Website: walmart
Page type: payment
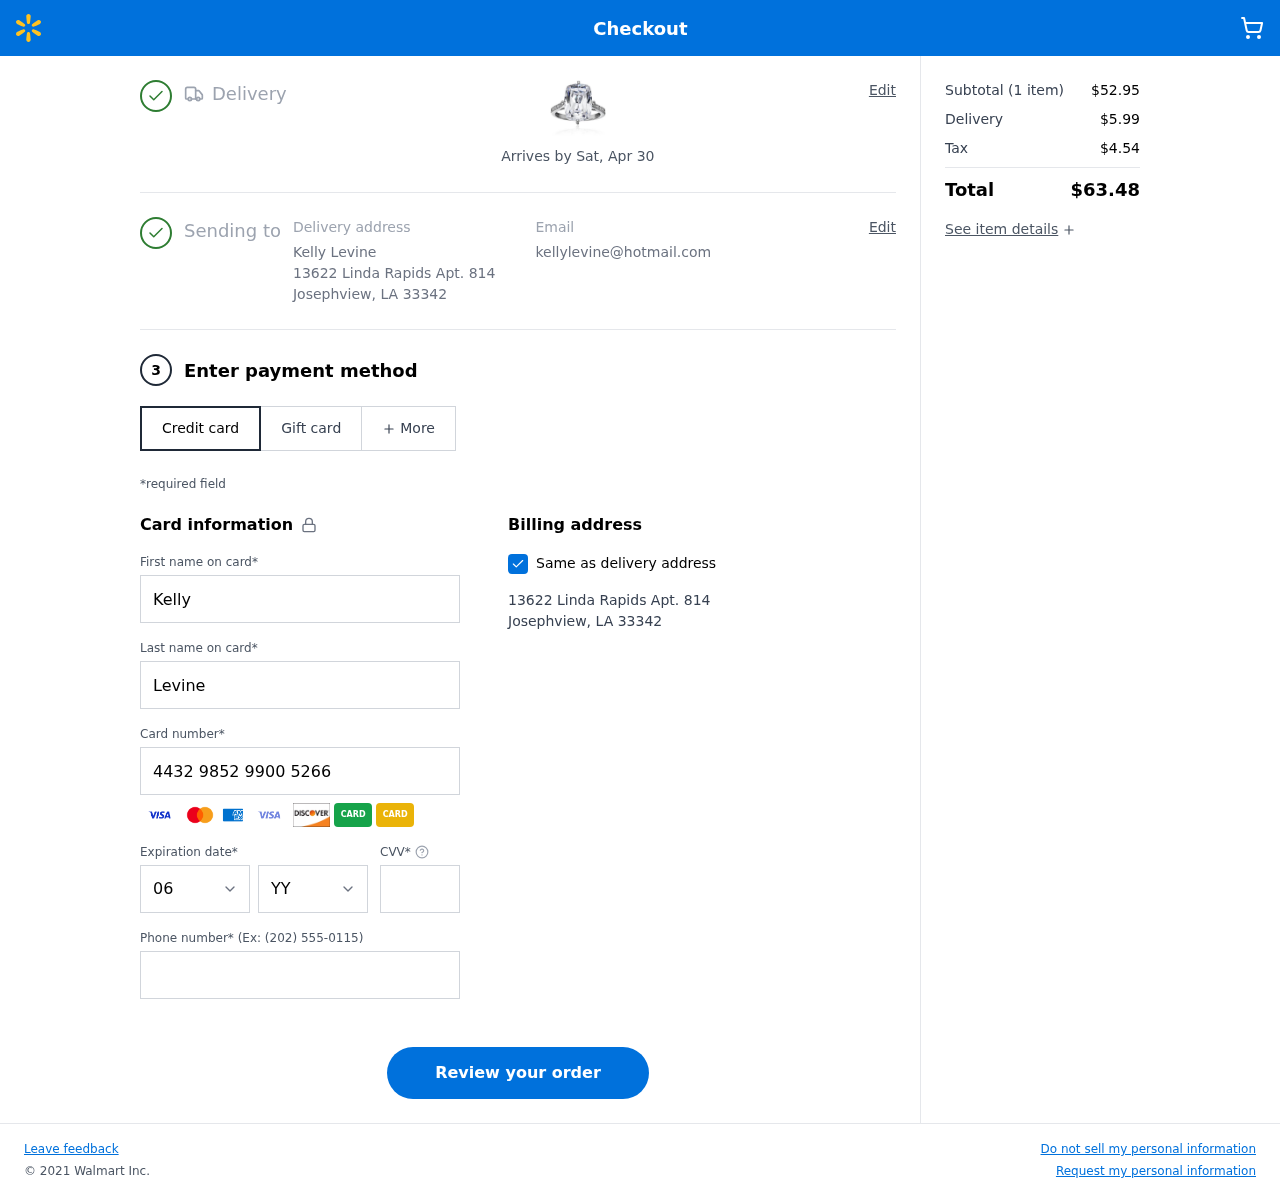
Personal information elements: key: PII_CARD_CVV
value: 847
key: PII_CARD_EXPIRY_MONTH
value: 06
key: PII_CARD_EXPIRY_YEAR
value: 28
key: PII_CARD_NUMBER
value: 4432 9852 9900 5266
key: PII_CITY
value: Josephview
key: PII_EMAIL
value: kellylevine@hotmail.com
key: PII_FIRSTNAME
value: Kelly
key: PII_FULLNAME
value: Kelly Levine
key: PII_LASTNAME
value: Levine
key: PII_PHONE
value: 2345453899
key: PII_POSTCODE
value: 33342
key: PII_STATE_ABBR
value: LA
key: PII_STREET
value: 13622 Linda Rapids Apt. 814
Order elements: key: ORDER_DELIVERY_DATE
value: Arrives by Sat, Apr 30
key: ORDER_NUM_ITEMS
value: (1 item)
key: ORDER_SUBTOTAL
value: $52.95
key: ORDER_SHIPPING_COST
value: $5.99
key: ORDER_TAX
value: $4.54
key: ORDER_TOTAL
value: $63.48